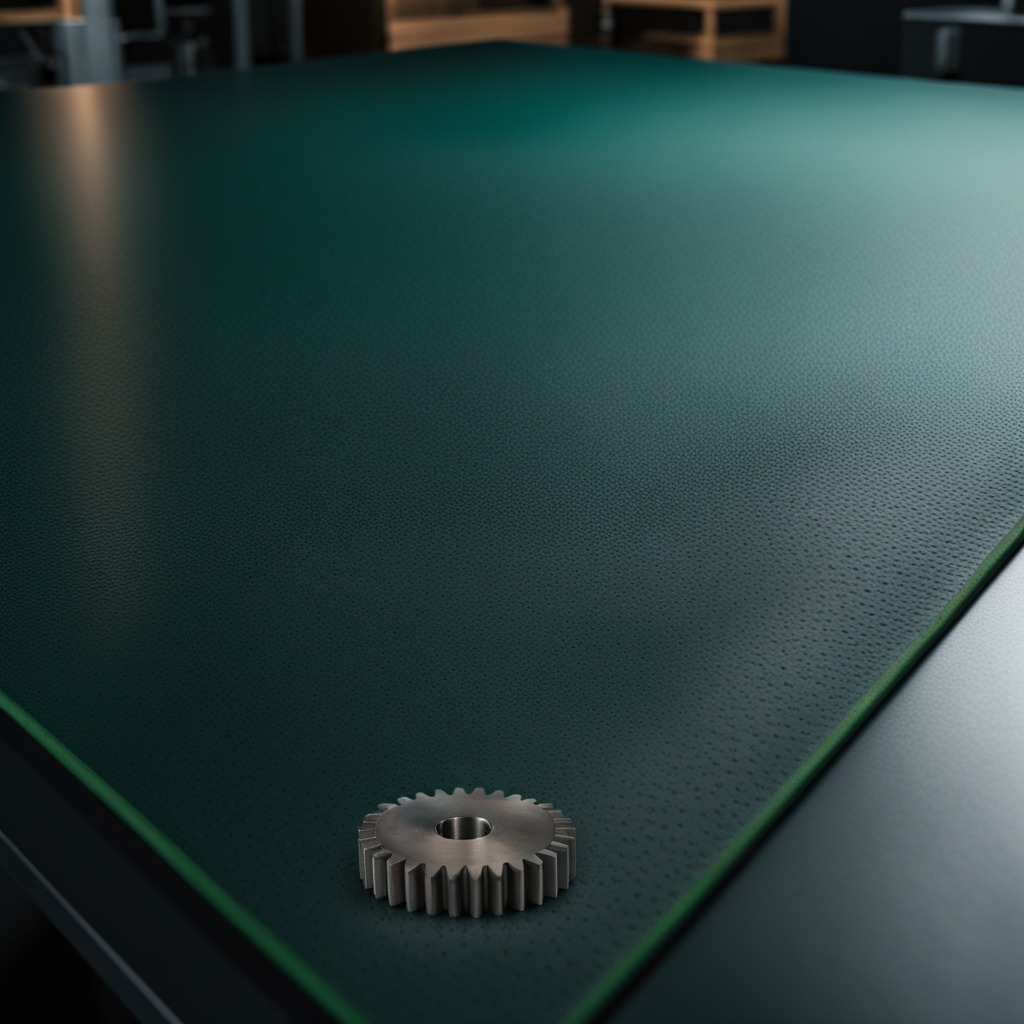
A steel gear with teeth is lying on a clean granite tabletop covered with a green rubber mat inside a workshop at night dim ambient light soft shadows worn but beneath the mat